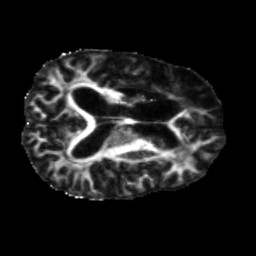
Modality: FA
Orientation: axial
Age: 56
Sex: male
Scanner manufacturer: siemens
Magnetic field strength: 3 T
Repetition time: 5.25 s
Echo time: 0.08 s